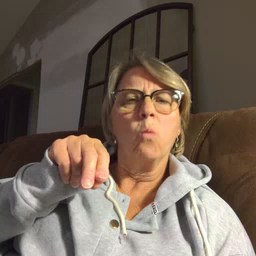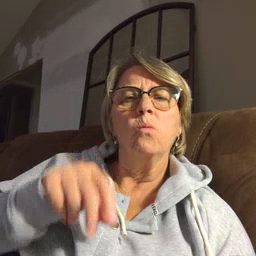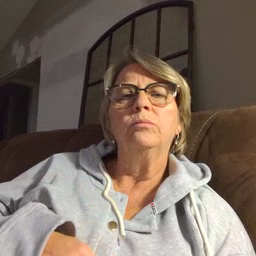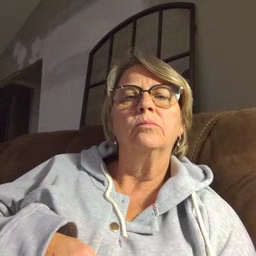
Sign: no